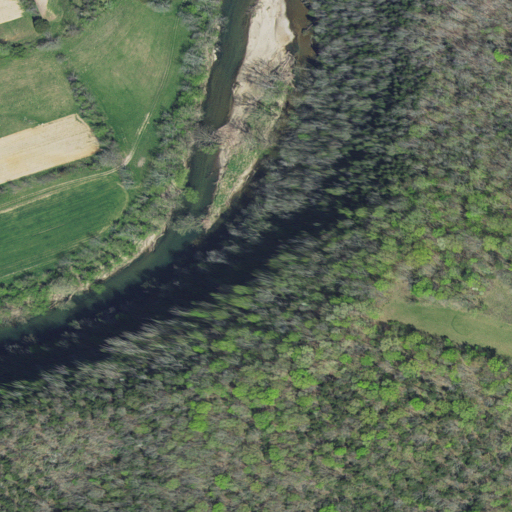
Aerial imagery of cliff(s) in Virginia named Fletcher Cliff containing deciduous forest, mixed forest, pasture, herbaceous wetlands, woody wetlands, grassland, and open water